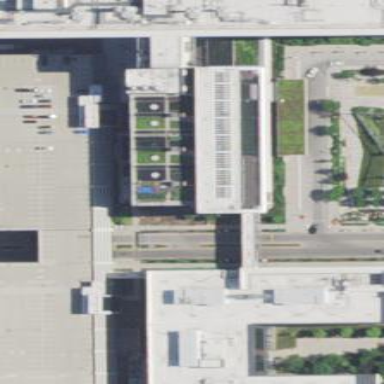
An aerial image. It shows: Hospital building.